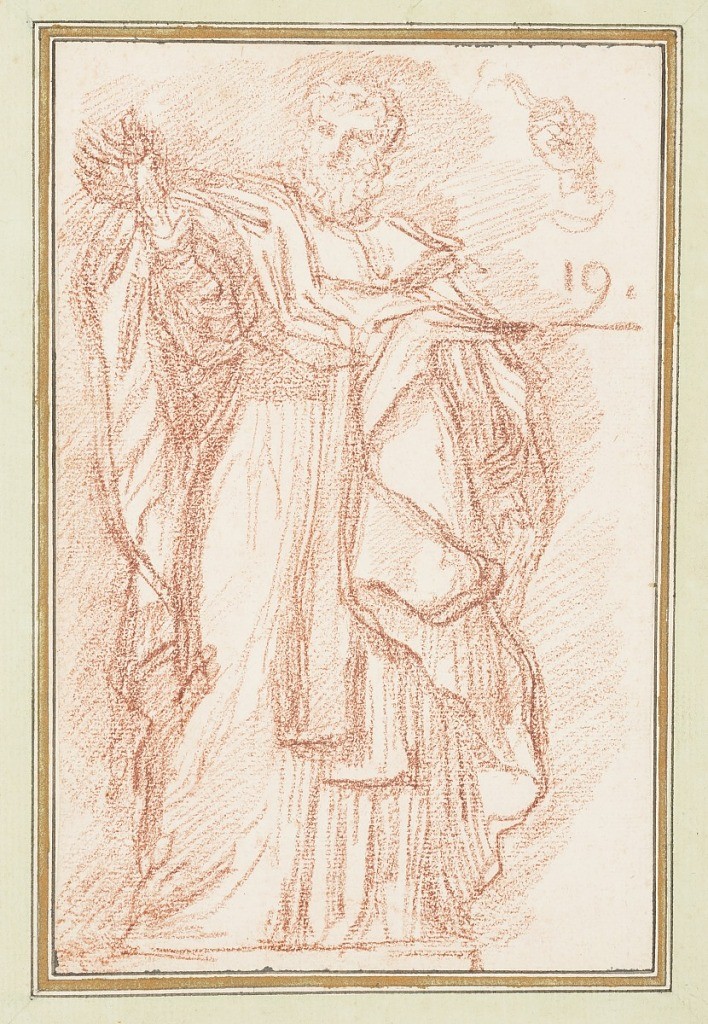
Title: St. Nicholas of Bari from colonnade of St. Peter's
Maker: Jean-Robert Ango, French, active in Rome 1759 –1770, d. 1773
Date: ca. 1759–70
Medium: Red chalk on paper
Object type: Drawing
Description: Drawing after statue by Fabio Canusi of St. Nicholas of Bari (S. Nicola da Bari) He extends his right hand and index finger. To the right, a floating hand and wrist points with the index finger.